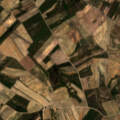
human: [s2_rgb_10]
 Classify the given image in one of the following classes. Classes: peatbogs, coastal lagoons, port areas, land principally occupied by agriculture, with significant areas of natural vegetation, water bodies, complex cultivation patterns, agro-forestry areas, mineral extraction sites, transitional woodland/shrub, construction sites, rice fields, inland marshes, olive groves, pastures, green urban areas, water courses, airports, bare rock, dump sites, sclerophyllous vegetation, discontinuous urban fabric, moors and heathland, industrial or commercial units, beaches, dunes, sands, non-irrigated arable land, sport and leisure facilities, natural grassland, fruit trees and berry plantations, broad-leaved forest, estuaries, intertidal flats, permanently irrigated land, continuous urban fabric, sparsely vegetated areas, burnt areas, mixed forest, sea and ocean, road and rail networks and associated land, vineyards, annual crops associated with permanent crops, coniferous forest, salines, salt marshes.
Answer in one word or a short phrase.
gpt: vineyards, land principally occupied by agriculture, with significant areas of natural vegetation